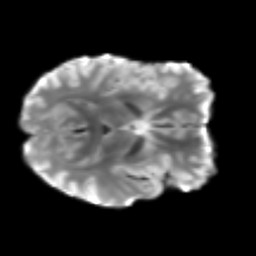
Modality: T2w
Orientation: axial
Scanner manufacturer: siemens
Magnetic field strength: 3 T
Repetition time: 3.6 s
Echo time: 0.092 s